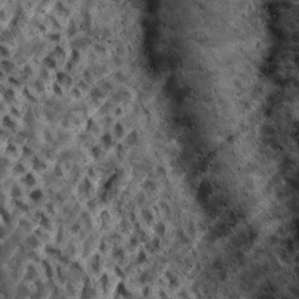
Label: non_frost